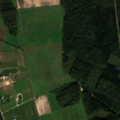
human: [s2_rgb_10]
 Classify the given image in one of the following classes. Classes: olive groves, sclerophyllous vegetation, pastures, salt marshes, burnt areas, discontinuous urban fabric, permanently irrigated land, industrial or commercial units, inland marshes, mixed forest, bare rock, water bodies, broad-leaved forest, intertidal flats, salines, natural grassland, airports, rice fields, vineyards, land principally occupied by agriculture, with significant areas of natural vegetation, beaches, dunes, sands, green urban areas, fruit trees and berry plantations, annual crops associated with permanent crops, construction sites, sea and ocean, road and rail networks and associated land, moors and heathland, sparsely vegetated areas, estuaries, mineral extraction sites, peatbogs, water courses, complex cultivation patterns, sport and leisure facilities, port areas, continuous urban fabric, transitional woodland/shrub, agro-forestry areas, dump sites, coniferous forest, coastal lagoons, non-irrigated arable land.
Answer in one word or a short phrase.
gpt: non-irrigated arable land, land principally occupied by agriculture, with significant areas of natural vegetation, broad-leaved forest, mixed forest